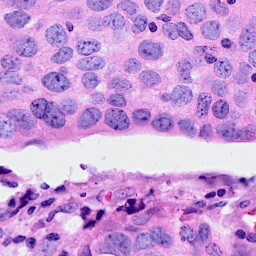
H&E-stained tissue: Breast